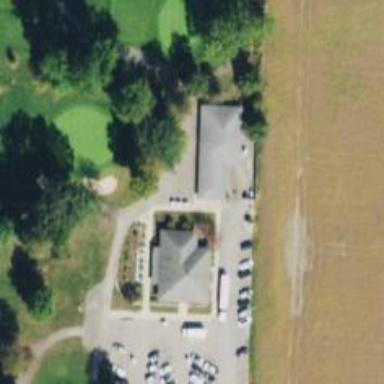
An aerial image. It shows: Path designated for golf carts.